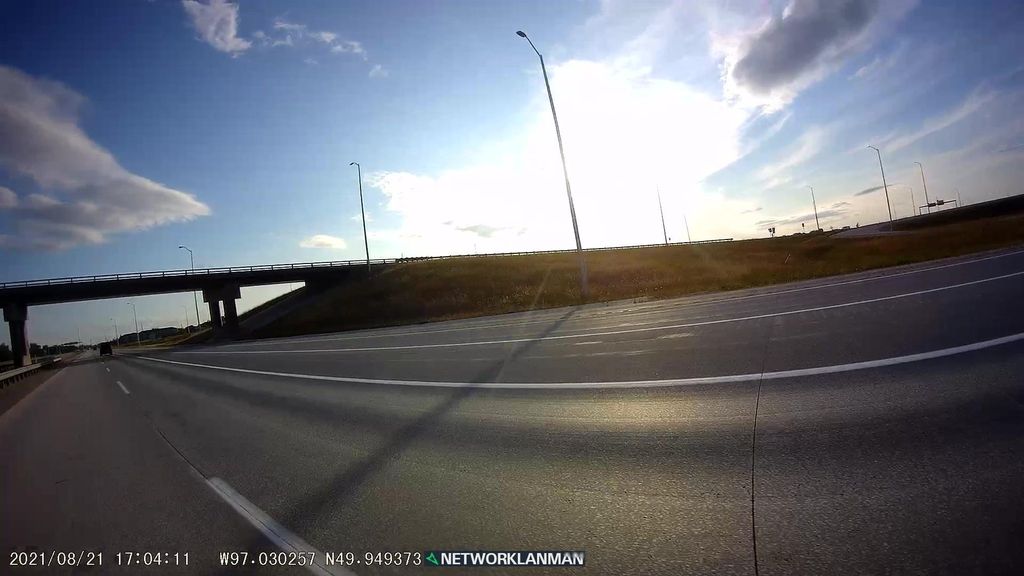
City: winnipeg